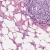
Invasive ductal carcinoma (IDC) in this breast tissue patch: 1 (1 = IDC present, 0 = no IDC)